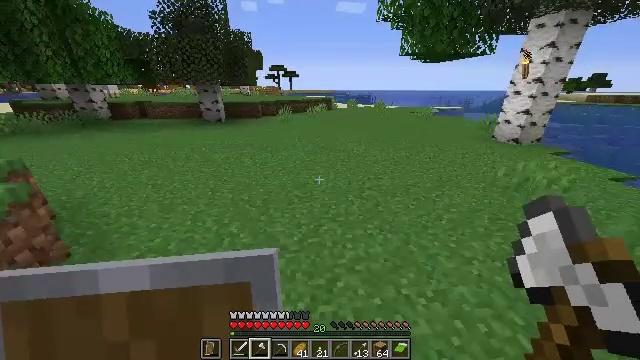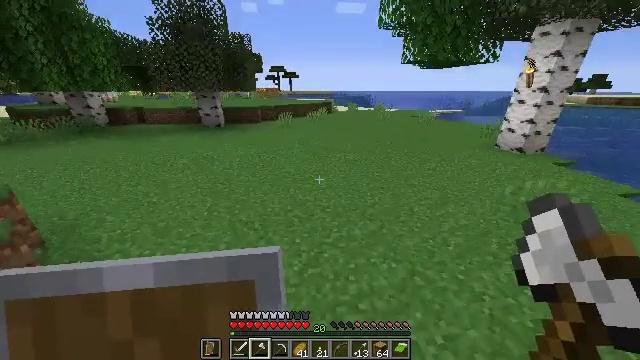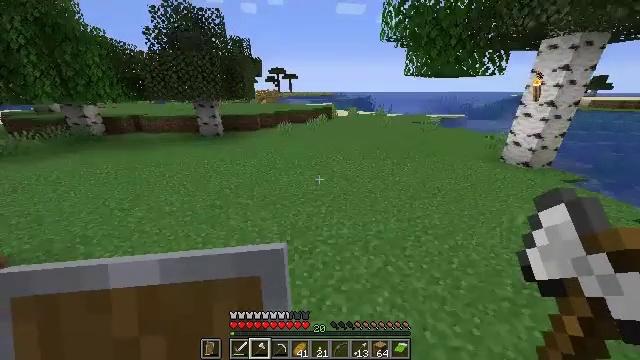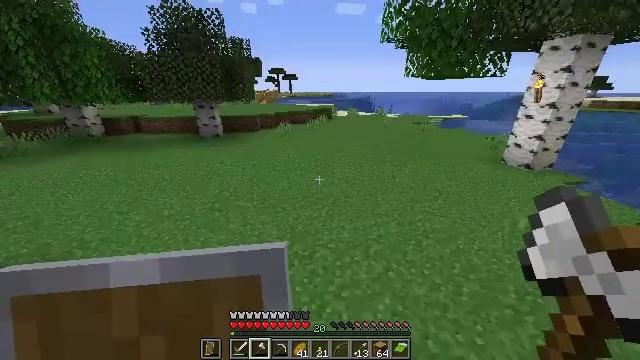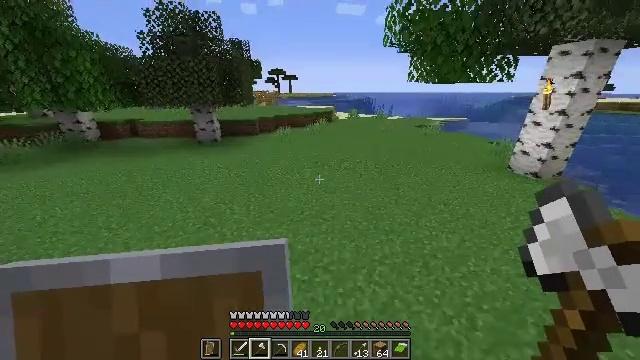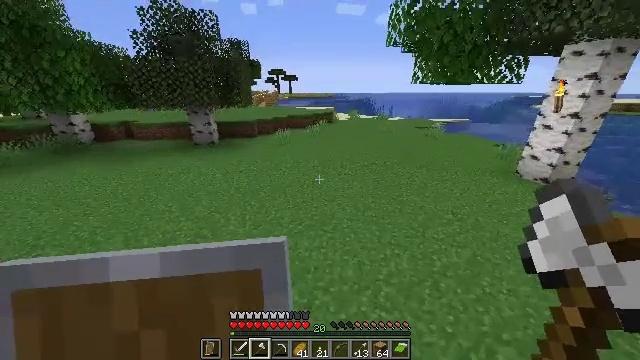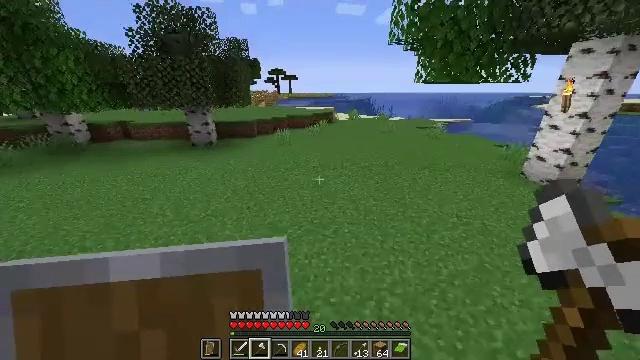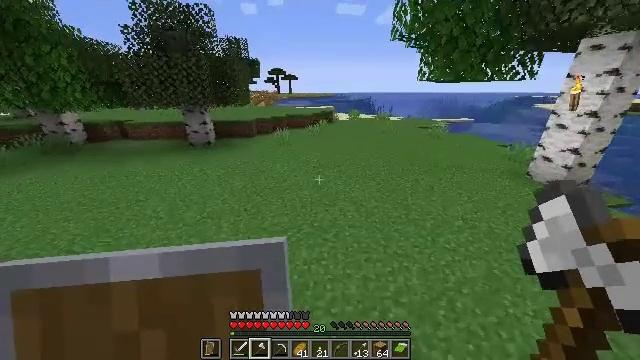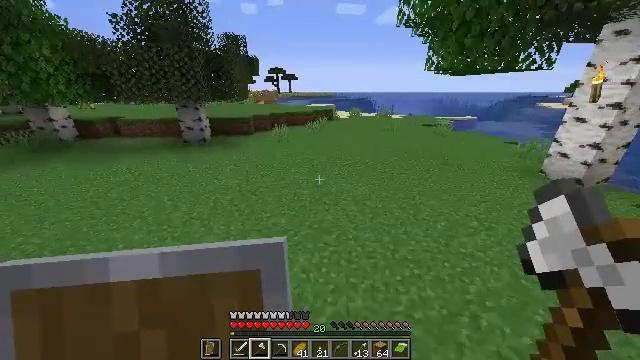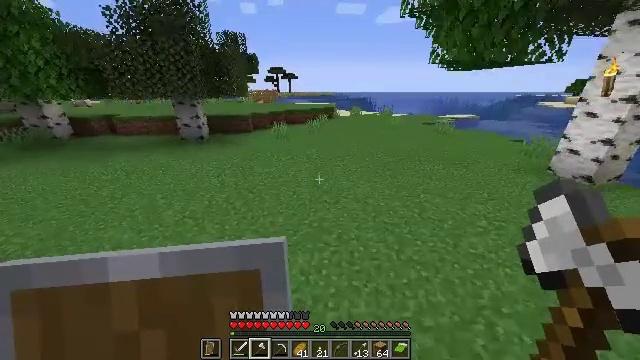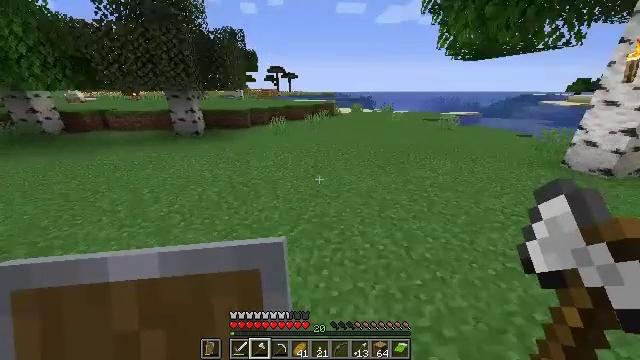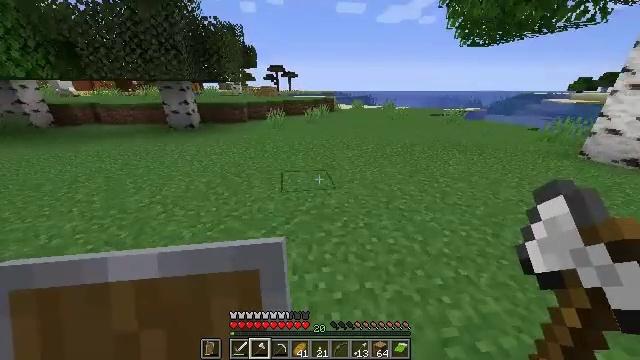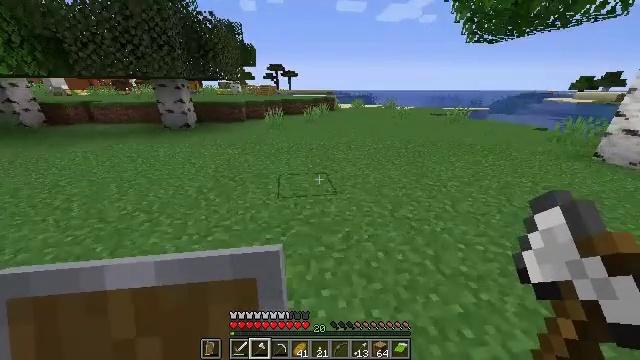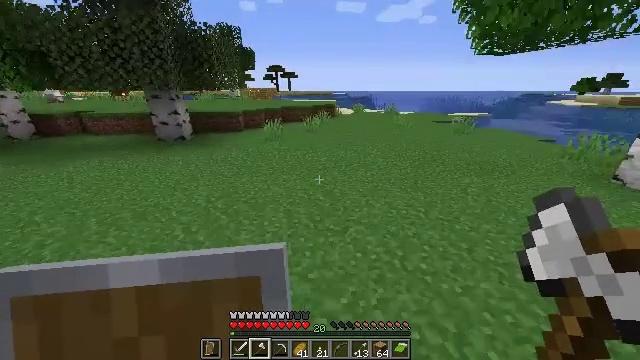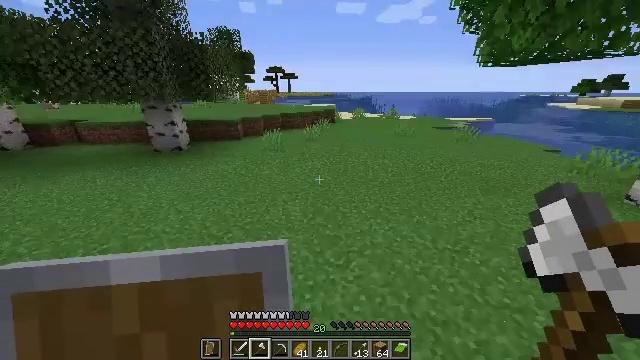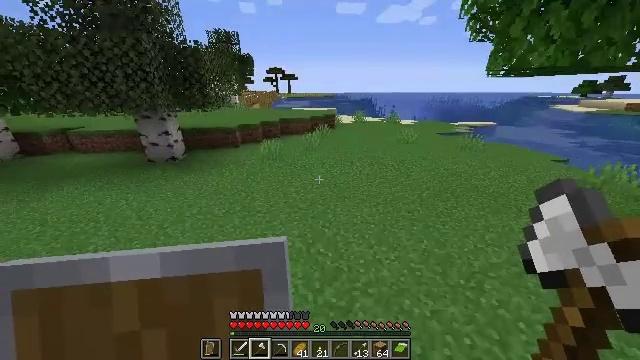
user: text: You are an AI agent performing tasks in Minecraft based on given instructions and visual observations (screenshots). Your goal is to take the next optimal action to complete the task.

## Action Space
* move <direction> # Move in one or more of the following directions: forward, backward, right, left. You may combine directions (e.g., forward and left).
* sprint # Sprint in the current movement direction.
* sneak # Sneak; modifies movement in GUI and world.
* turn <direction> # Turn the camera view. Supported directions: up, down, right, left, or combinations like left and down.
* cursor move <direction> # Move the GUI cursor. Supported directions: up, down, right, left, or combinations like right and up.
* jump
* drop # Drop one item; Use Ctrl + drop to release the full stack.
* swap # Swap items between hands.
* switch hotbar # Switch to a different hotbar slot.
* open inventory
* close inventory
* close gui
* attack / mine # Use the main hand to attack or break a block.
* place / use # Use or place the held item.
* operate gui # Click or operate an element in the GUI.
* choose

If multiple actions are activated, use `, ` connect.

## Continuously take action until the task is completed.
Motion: motion action
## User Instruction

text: Break the grass block.
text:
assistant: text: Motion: move forward, jump
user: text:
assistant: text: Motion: move forward, jump
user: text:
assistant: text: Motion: move forward, jump
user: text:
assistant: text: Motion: move forward, jump
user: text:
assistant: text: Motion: move forward, jump
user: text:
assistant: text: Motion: move forward, jump
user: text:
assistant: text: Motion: move forward, jump
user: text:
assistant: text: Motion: move forward, jump
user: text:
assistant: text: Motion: move forward, jump
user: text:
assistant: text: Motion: move forward, jump
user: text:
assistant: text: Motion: move forward, jump
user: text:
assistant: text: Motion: move forward, jump
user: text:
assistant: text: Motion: move forward, jump
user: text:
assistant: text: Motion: move forward, jump
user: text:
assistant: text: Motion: move forward, jump
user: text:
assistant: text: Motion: move forward, jump
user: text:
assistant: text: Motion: move forward, jump
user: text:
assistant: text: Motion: move forward, jump
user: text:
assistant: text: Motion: move forward, jump
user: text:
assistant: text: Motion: move forward, jump
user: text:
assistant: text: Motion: move forward, jump
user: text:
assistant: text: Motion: move forward, jump
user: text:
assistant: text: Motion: move forward, jump
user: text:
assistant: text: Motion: move forward, turn left, jump
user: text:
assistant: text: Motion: move forward, turn left and down, jump
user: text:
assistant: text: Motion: move forward, turn down, jump
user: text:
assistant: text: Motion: move forward, jump
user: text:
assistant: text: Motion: move forward, jump
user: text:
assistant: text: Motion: move forward, jump
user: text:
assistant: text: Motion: move forward, jump